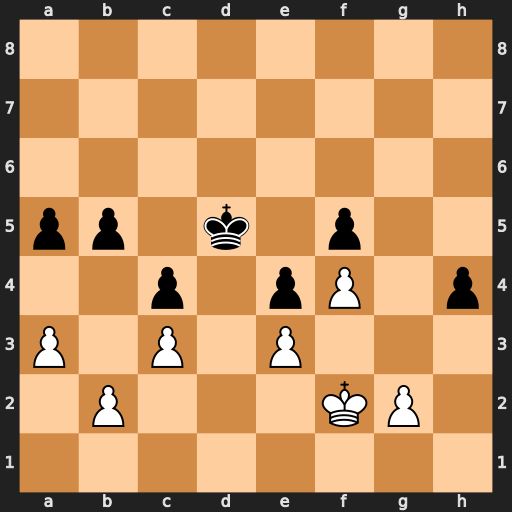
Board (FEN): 8/8/8/pp1k1p2/2p1pP1p/P1P1P3/1P3KP1/8
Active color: w
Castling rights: -
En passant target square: -
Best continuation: Kg1 h3 g3